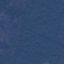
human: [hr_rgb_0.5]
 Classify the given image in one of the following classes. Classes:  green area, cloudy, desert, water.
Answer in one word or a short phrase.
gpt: green area